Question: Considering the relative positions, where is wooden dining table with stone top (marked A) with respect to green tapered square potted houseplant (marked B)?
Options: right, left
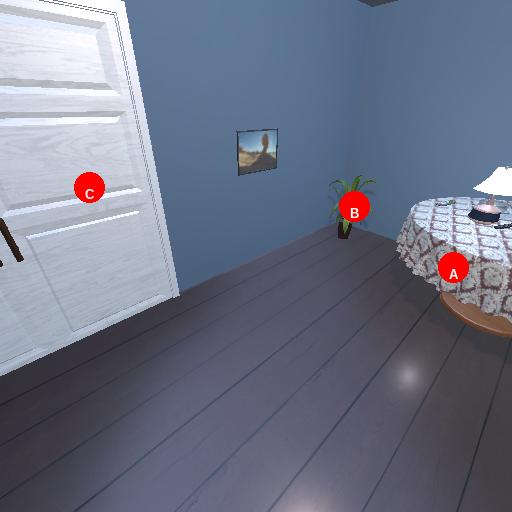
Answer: right